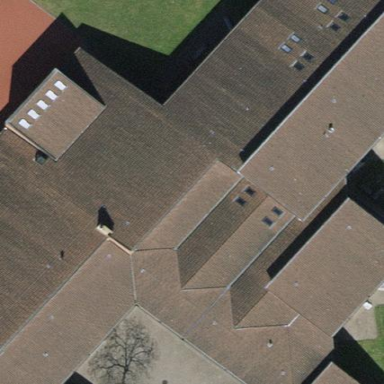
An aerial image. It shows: School building with flat roof.